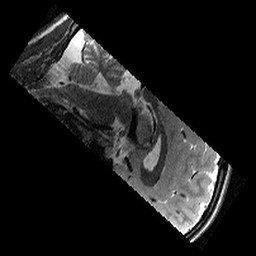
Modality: T2w
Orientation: sagittal
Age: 11
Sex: male
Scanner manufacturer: siemens
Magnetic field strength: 3 T
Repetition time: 9.23 s
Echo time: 0.067 s